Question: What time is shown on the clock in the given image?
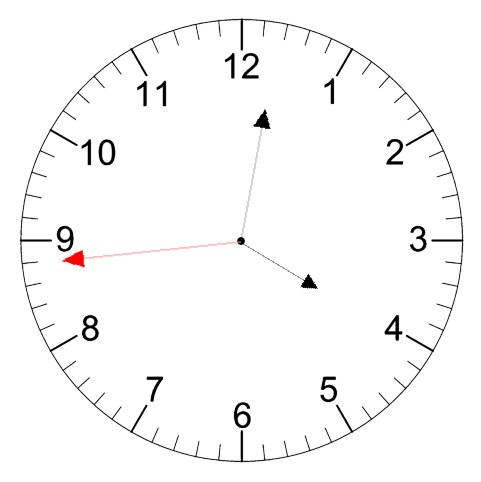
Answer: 04:01:44